Interaction volume radius: 5 \u00c5
Interaction volume height: 15 \u00c5
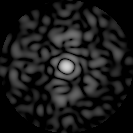
Disorder parameter: 0.7873